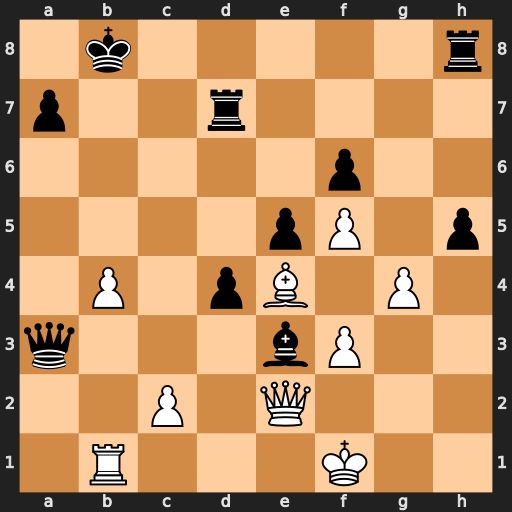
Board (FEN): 1k5r/p2r4/5p2/4pP1p/1P1pB1P1/q3bP2/2P1Q3/1R3K2
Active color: w
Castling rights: -
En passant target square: -
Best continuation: Qb5+ Kc8 Qc6+